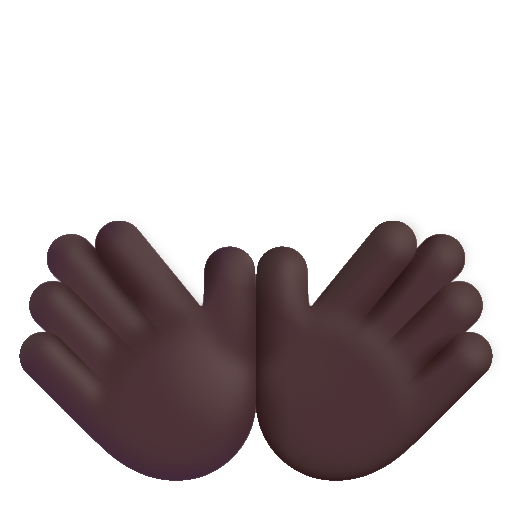
open hands color dark